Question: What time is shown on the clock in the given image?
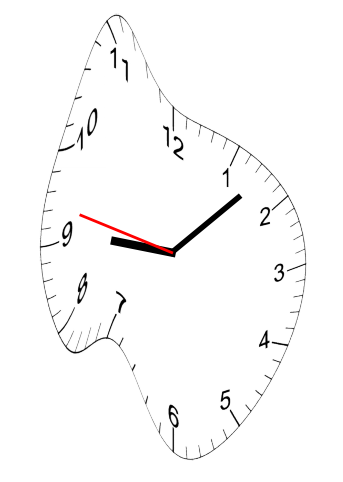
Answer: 09:07:47